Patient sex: M
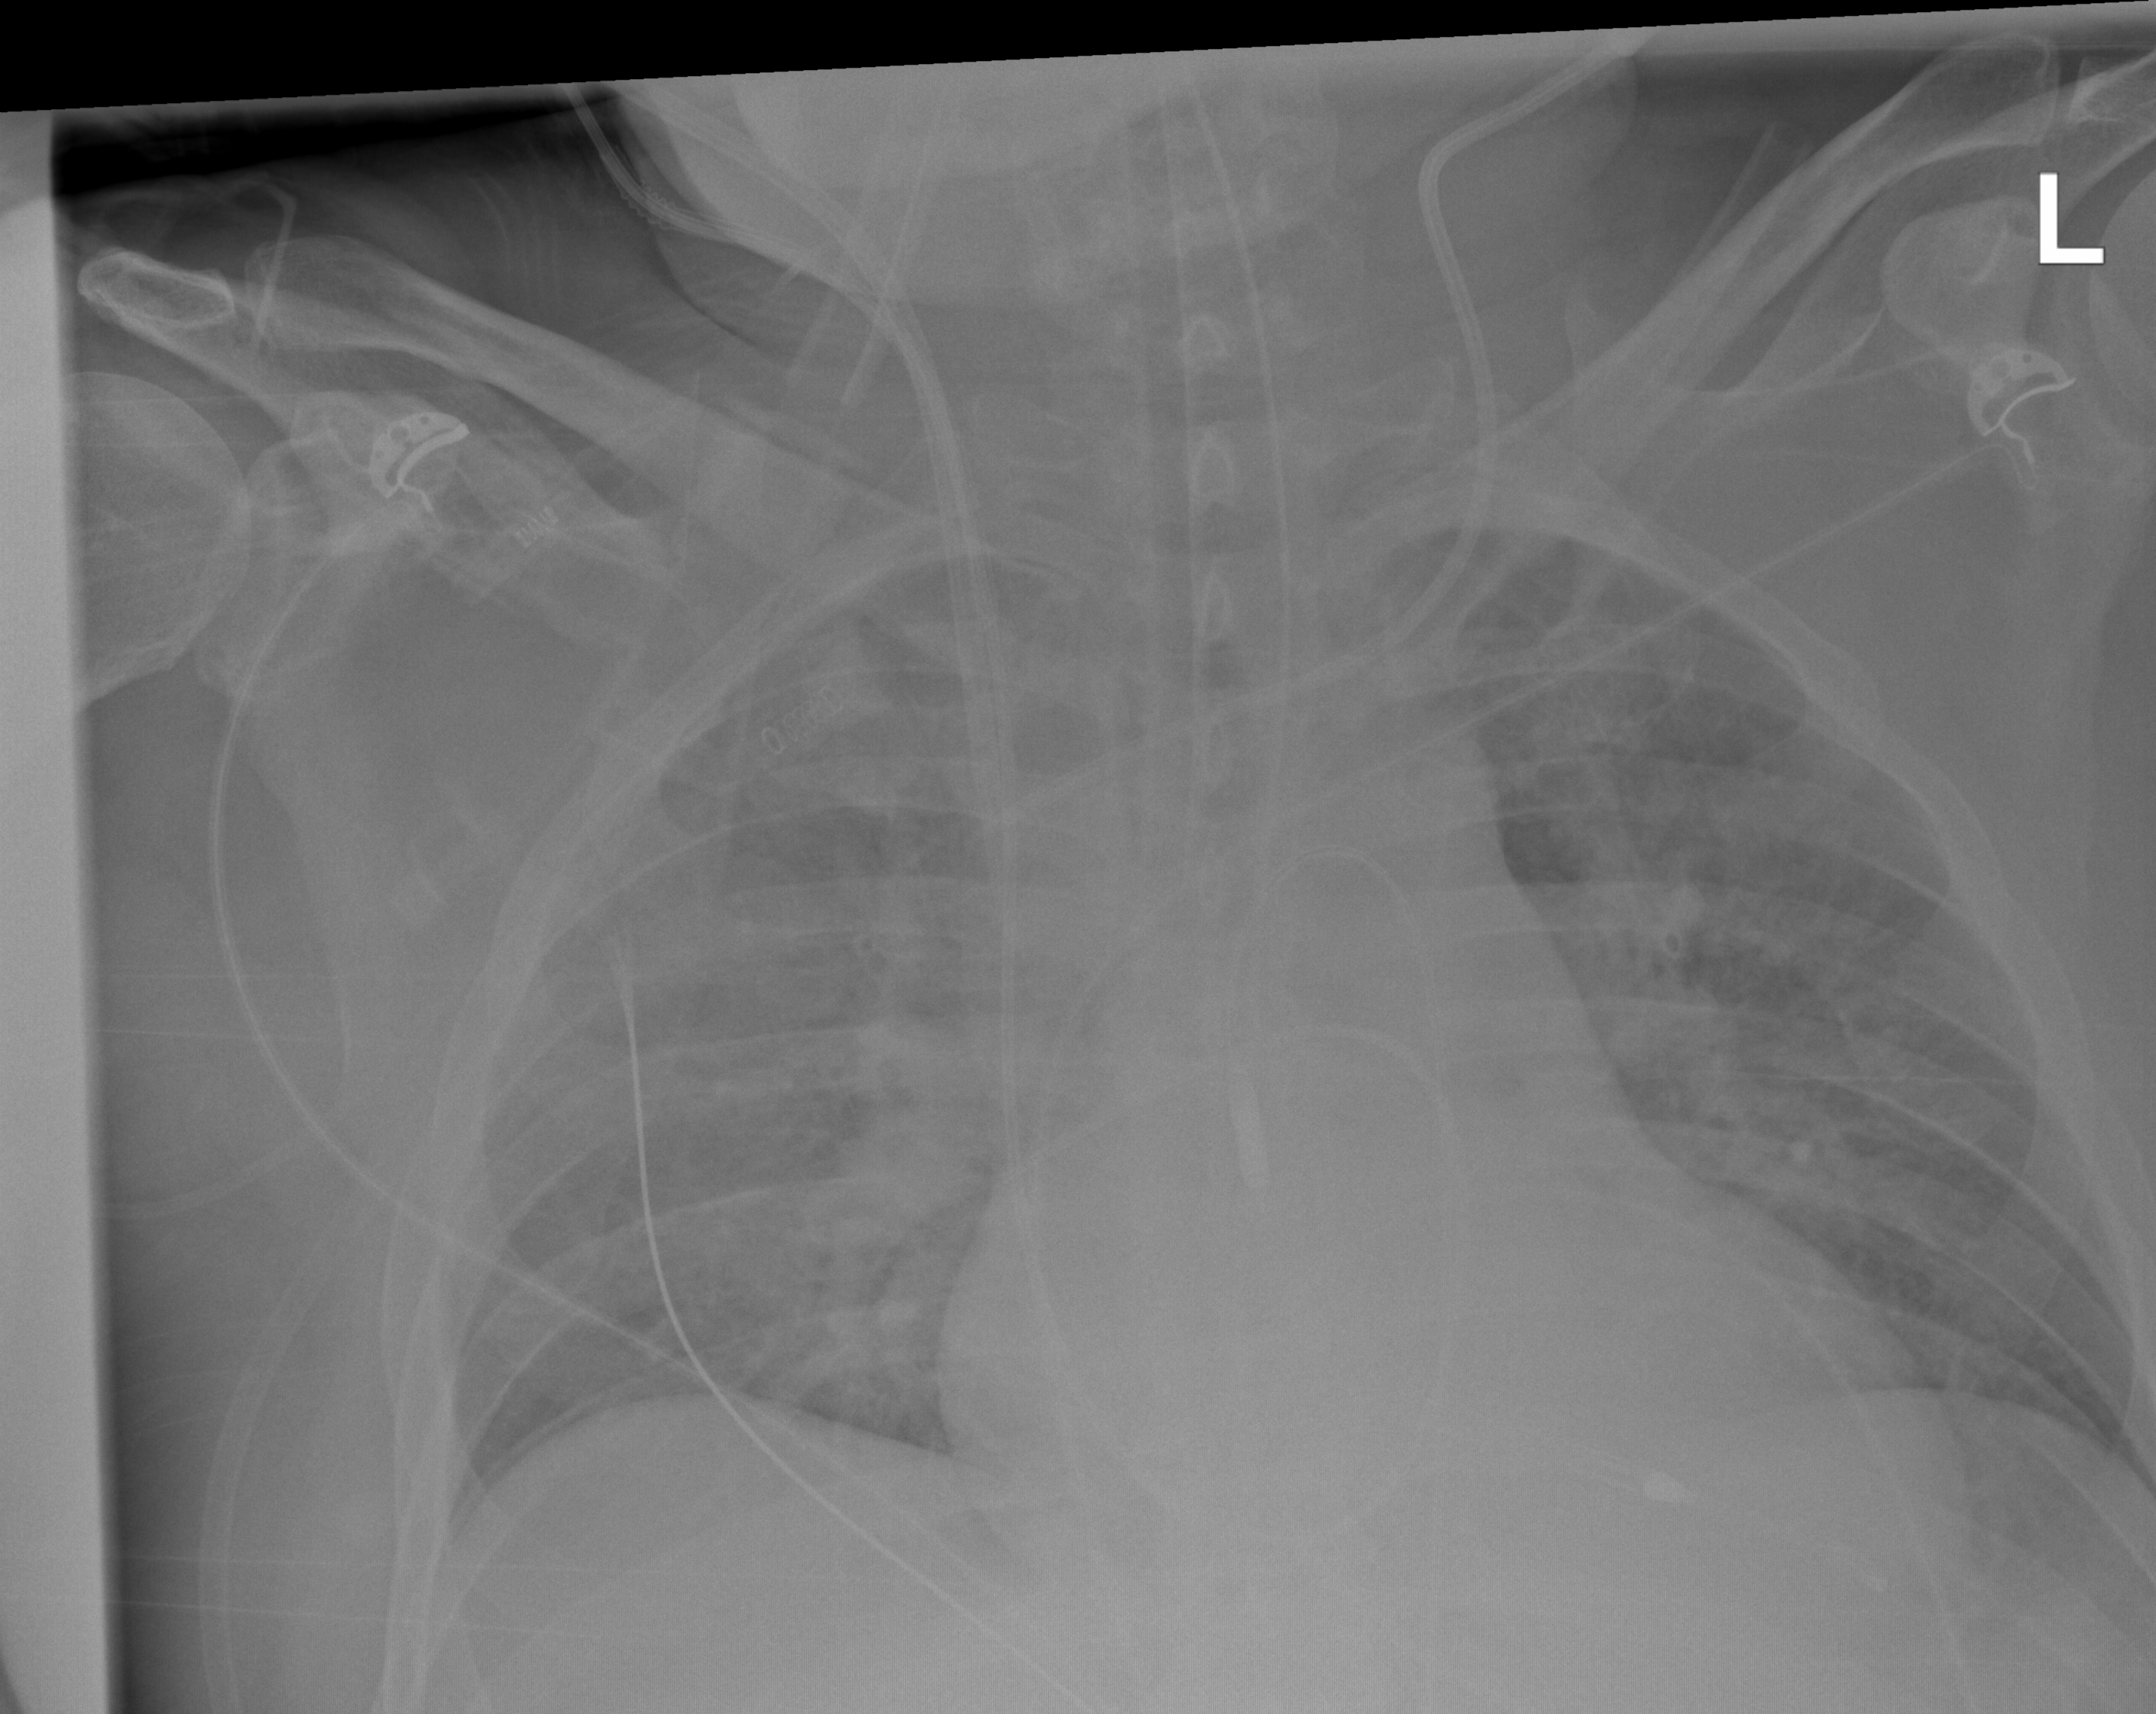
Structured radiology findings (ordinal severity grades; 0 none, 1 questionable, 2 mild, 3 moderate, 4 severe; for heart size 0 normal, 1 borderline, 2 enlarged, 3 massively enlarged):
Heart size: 2
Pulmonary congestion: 4
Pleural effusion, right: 0
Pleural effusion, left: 0
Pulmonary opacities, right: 3
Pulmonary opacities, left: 3
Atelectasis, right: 2
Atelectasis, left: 2